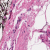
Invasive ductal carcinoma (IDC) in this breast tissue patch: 0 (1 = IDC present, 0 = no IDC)